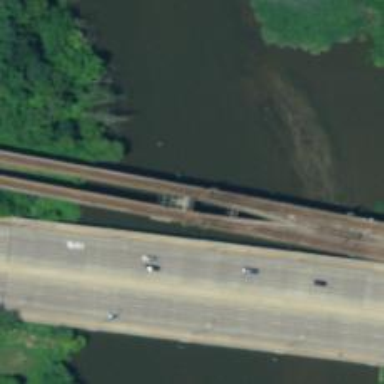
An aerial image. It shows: Bridge over electrified rail siding.